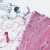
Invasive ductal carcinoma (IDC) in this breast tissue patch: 0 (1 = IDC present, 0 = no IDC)